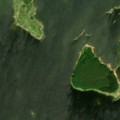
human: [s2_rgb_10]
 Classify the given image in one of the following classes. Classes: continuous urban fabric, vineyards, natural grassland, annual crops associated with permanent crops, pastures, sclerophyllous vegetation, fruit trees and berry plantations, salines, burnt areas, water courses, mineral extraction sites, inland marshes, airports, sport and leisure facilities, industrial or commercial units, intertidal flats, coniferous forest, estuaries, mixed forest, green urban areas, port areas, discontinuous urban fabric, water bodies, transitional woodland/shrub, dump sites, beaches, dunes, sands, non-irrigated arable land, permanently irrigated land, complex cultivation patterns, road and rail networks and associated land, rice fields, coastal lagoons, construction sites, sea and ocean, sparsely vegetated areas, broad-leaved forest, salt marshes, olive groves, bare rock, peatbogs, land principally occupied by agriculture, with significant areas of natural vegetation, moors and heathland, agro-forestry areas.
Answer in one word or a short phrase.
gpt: mixed forest, sea and ocean